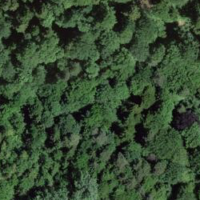
EUNIS habitat code: 41
Species observed at this site:
Melittis melissophyllum